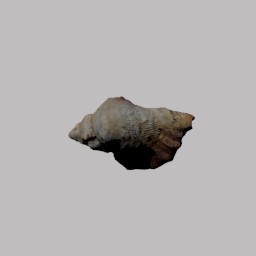
Label: animals